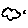
Label: cloud